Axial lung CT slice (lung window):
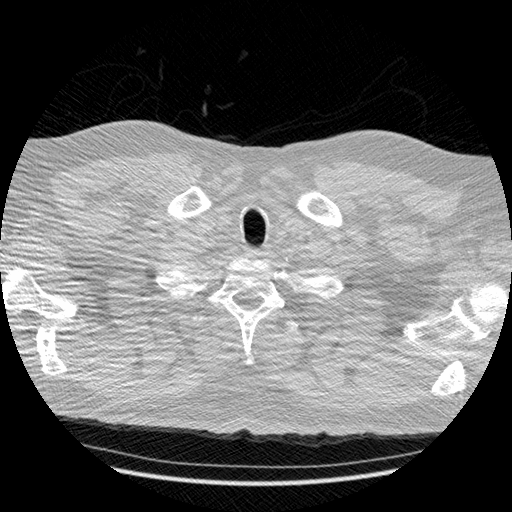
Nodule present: no